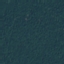
Label: Forest